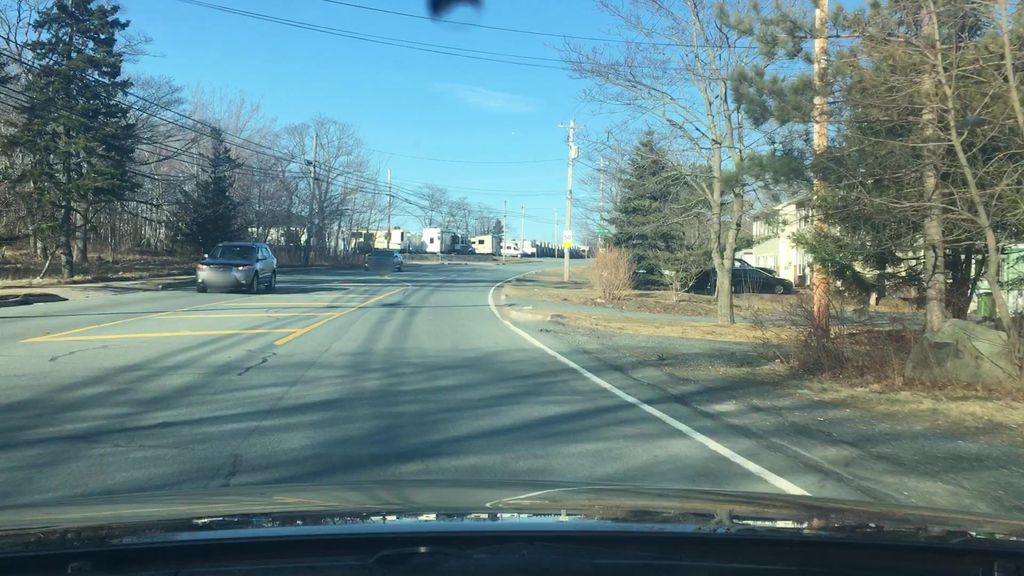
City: halifax